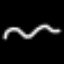
Label: squiggle